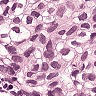
Metastatic tissue present: yes